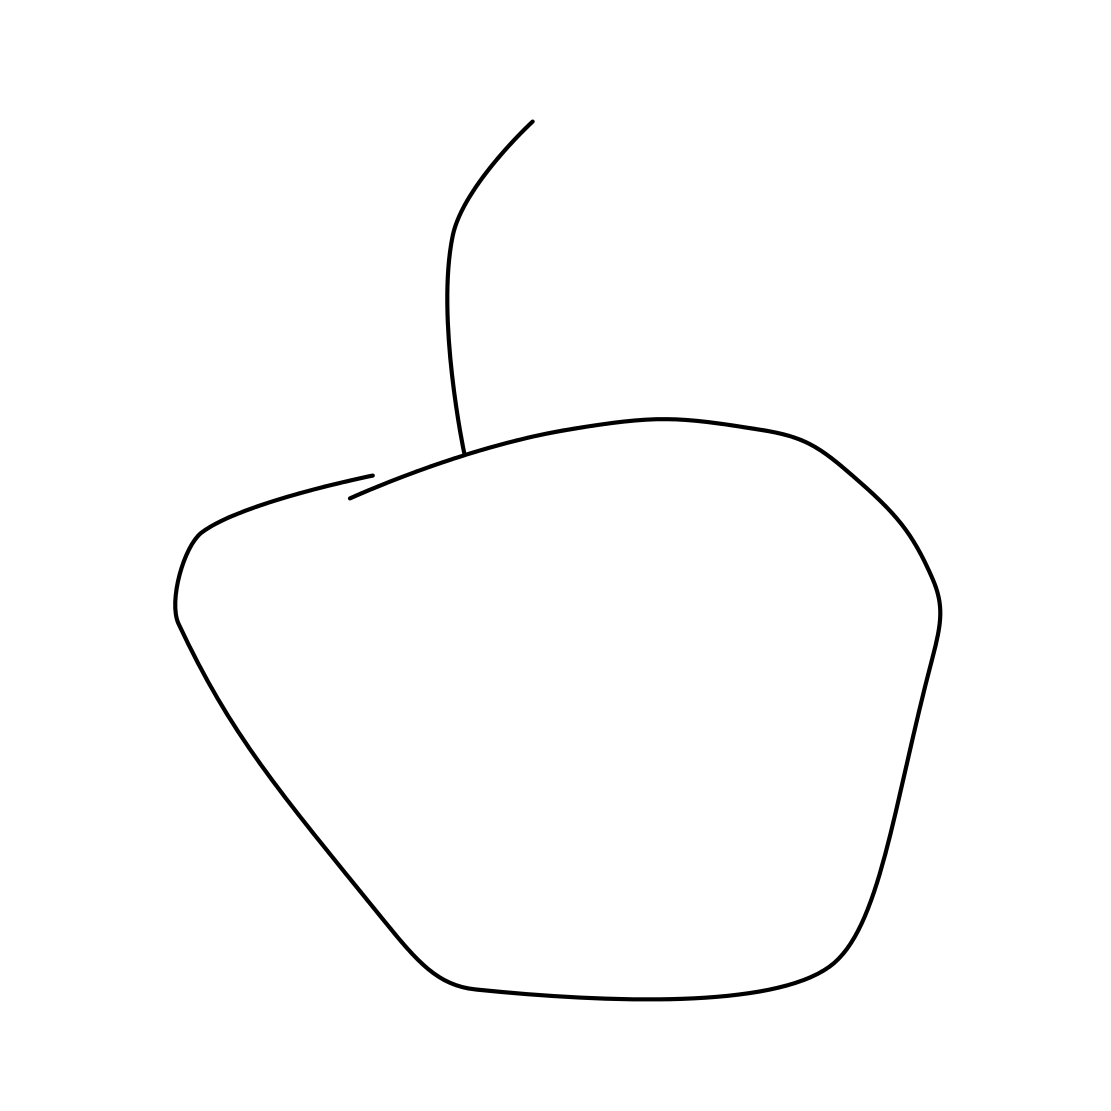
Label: apple